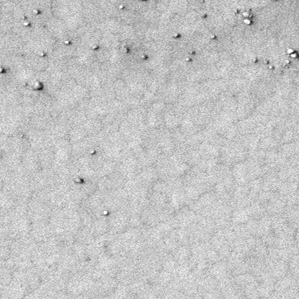
Label: frost